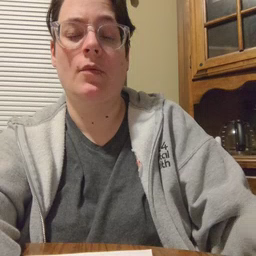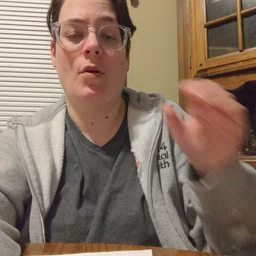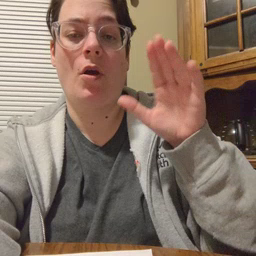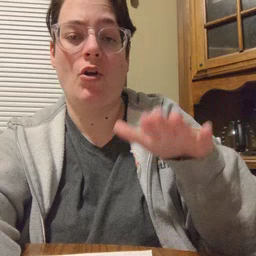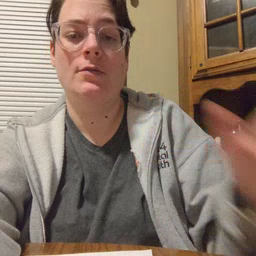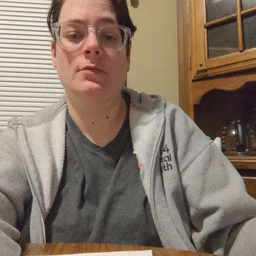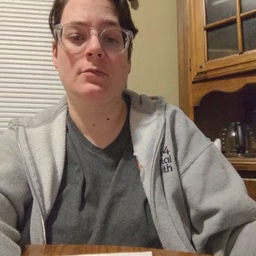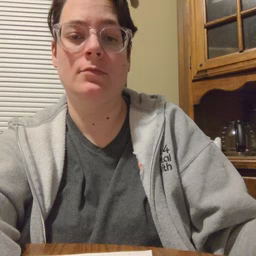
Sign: on